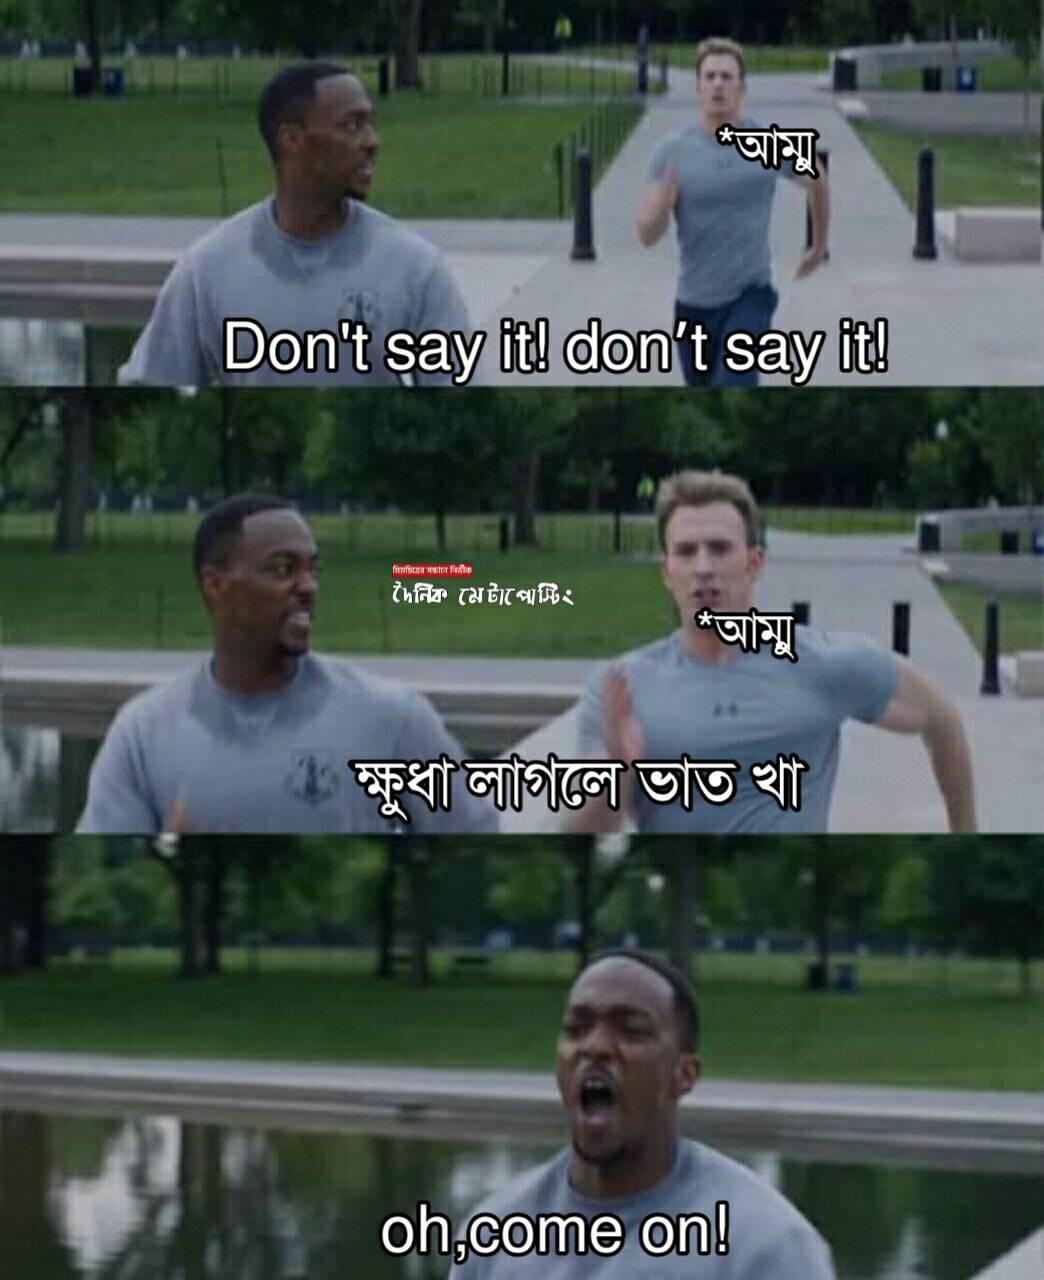
Caption: *আম্মু Don't say it !   don't say it !            *আম্মু    ক্ষুধা লাগলে ভাত খা   oh, come on !
Label: non-hate